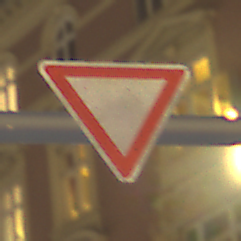
Verkehrszeichen: VorfahrtGewaehren
Umgebung: Outdoor, Urban
Tageszeit: Night
Wetter: Clear
Licht: Artificial
Jahreszeit: NotSpecified
Kontrast: HighContrast